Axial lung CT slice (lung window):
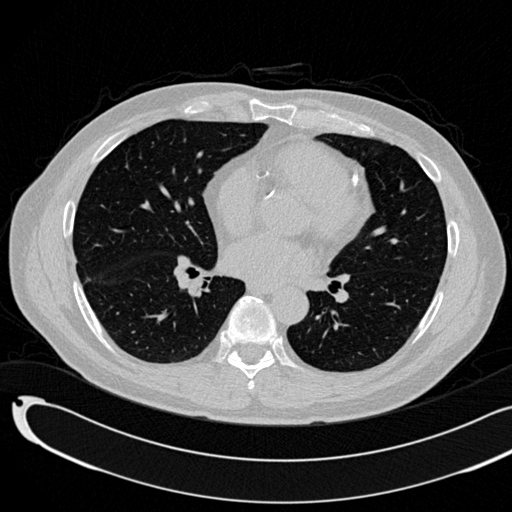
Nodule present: no